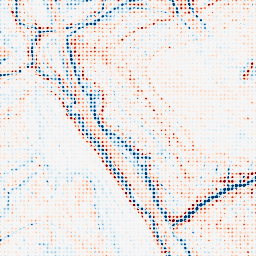
Category: edge_preserving
Decomposition family: anisotropic_diffusion
Decomposition parameters: iterations: 20
kappa: 10
gamma: 0.2
Upsampling method: sinc_hamming
Upsampling parameters: scale: 8
kernel_size: 4
Upsampling scale: 8